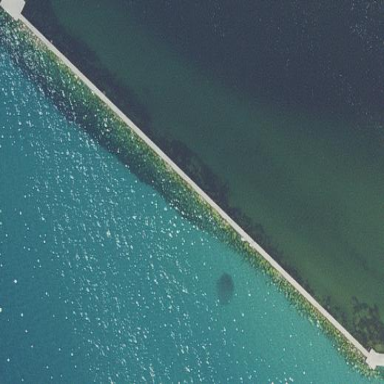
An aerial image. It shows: Breakwater constructed of rocks.